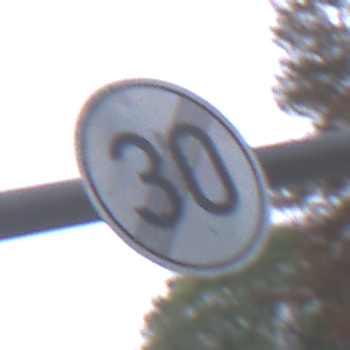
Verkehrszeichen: EndeGeschwindigkeit30
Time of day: MorningAfternoon
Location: Outdoor (Urban)
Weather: Overcast
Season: NotSpecified
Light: Natural